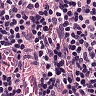
Metastatic tissue present: no